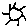
Label: sun